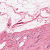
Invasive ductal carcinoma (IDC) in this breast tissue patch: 0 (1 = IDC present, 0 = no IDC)